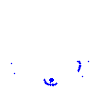
Particle: kaon